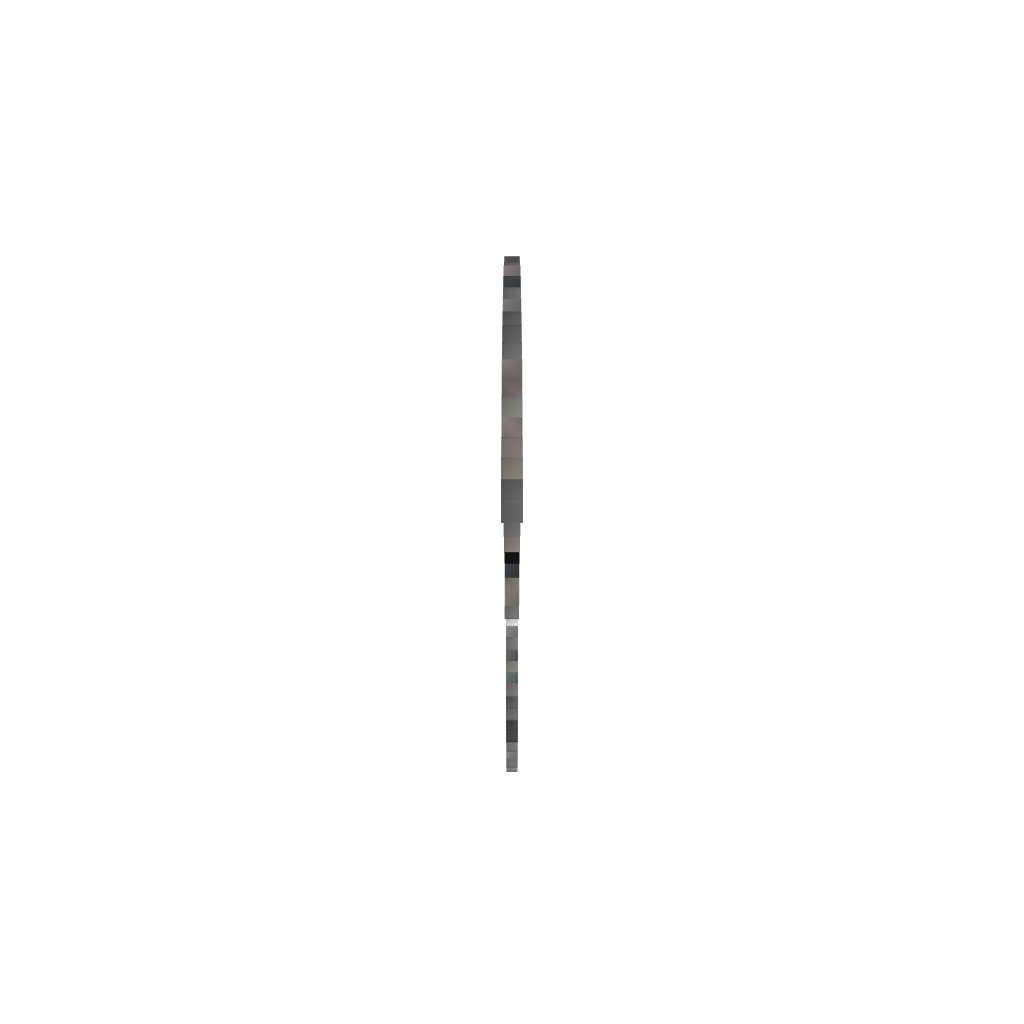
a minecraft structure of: Avenged Sevenfold Logo